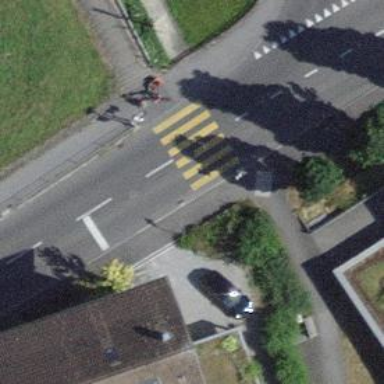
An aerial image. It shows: Kerb serving as barrier.